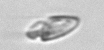
Label: Katodinium_or_Torodinium